Question: Goal:
If you select "Dates", you can select the dropdownlist for Start date and end date.
If you select "All ... only" the start and end date will be grey colored in the background and you cannot click on the arrow down. These dropdownlists are disable.
Problem:
I don't know how to create it in frontend code.
Info:
*The dropdownlists are created in ASP.net MVC 4
*I'm using jquery 1.10 and bootstrap

'''
<input id="aa" type="radio" name="searchselection" value="all" style="display: inline-block;" checked>
<label for="aa" style="width: 100px; display: inline-block; ">All ...only</label>
<input id="dates" type="radio" name="searchselection" value="dates" style="display: inline-block;">
<label for="dates" style="width: 100px; display: inline-block;">Dates</label>
@{
DateTime myDate = DateTime.Today;
List<SelectListItem> myListSelectListItem_YearStartDate = new List<SelectListItem>();
for (int i = 0; i < 10; i++) {
myListSelectListItem_YearStartDate.Add(new SelectListItem { Text = (myDate.Year - i).ToString(), Value = (i + 1).ToString(), Selected = DateTime.Today.Year == (myDate.Year - i) ? true : false });
}
}
@Html.DropDownList("YearStartDate", myListSelectListItem_YearStartDate)
'''
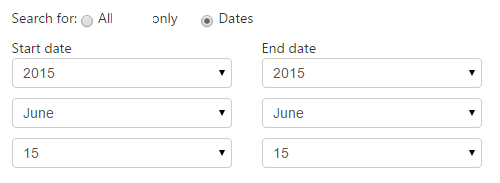
Answer: This is fixed in the <URL>
I've stripped out some of the unneeded HTML attributes (such as the style tags - styles are better applied in css) and also stubbed out the back end code generating the '<select>' in order to simplify the example and focus on the solution.
Let's look at what's happened:
'''
<select class='js-date-selector' disabled='disabled'>
'''
Firstly, each of your select elements has been edited to add the following two attributes. The class allows targeting from javascript (or JQuery) - note that the 'js-' prefix is not essential, it's just a nice way of keeping your javascript class attributes separate from others. Also, a class is used instead of an id, this is generally best as it is easier to re-use, as we have to in this example.
The 'disabled' attribute is how you mark-up an HTML element so it's greyed out. If you're going to mark 'all dates' as checked on page load and 'all dates' being checked means the selects should be disabled, then your HTML also needs to mark the selects as disabled on load.
Next is the bit that does the toggling:
'''
$('.js-all-or-dates').on('click',function() {
var justClicked = $(this),
dateSelectors = $('.js-date-selector');
if (justClicked.attr('id') === 'aa') {
dateSelectors.attr('disabled', true);
}
else {
dateSelectors.attr('disabled', false);
}
});
'''
Firstly, we bind a function to the click event for each of our '.js-all-or-dates' radio inputs.
Secondly, we assign variables, using 'justClicked = $(this)' to store a jquery version the element that was just clicked and 'dateSelectors' to store all of our select items, using the class mentioned above
Finally, we look at what was just clicked and if it has the ID of the 'all dates' radio input we set the disabled property on all the select elements.
Also, for good practice and smoother development: '===' is used for equality; '$' function calls are minimised by assigning results to local variables; and the 'var' statement contains comma separated declarations.